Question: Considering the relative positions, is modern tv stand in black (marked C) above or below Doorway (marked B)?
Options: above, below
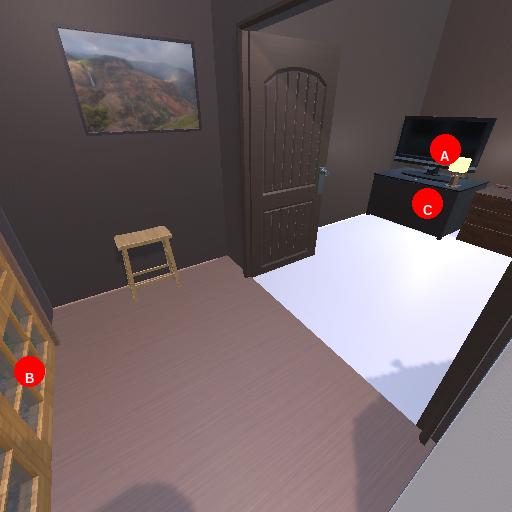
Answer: above